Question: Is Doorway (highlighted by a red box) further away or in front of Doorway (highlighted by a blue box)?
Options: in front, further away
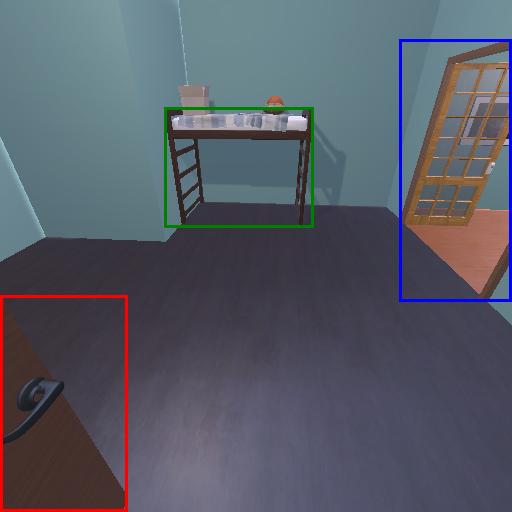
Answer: in front